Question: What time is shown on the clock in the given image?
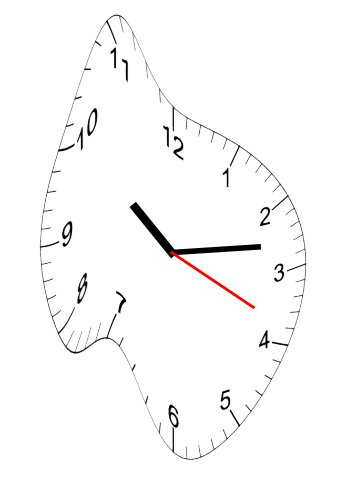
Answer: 10:13:19